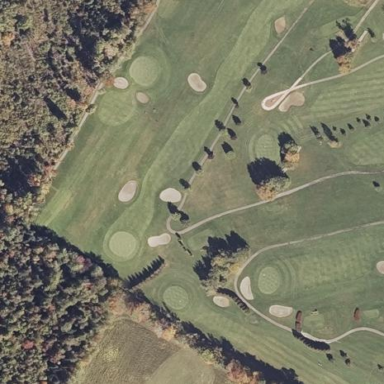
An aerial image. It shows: Golf fairway surrounded by grass.